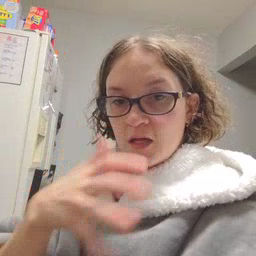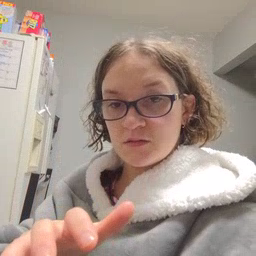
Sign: hot